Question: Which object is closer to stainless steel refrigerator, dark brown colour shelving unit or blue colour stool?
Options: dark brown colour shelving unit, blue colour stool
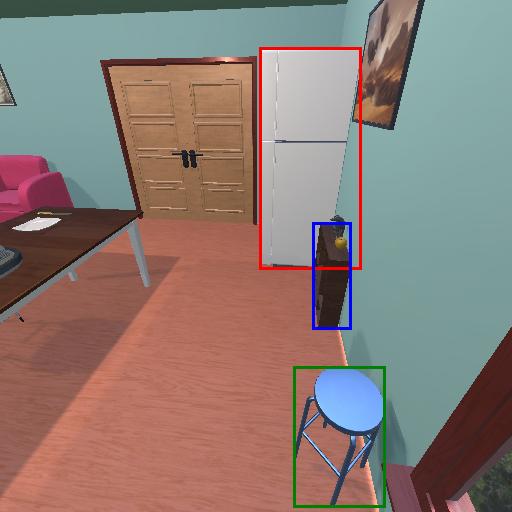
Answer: dark brown colour shelving unit